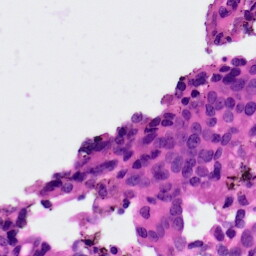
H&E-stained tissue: Ovarian